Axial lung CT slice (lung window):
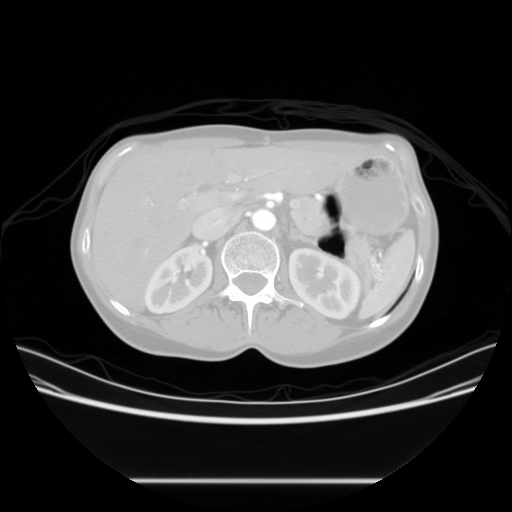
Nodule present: no